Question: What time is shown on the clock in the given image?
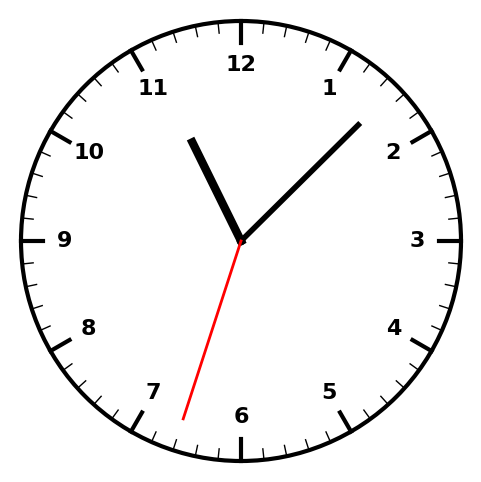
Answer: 11:07:33